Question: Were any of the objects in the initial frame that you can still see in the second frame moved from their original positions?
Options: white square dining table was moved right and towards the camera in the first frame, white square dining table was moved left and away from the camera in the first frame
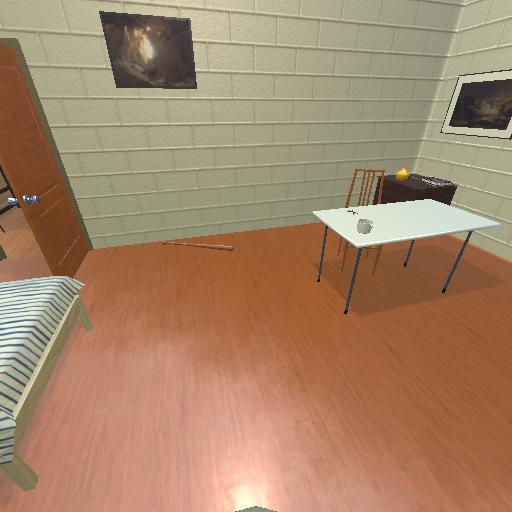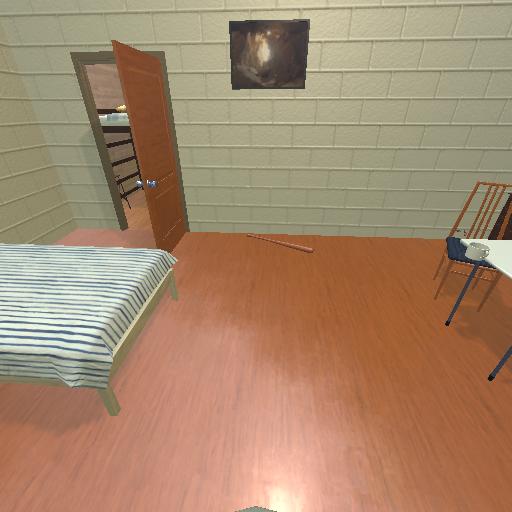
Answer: white square dining table was moved right and towards the camera in the first frame